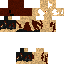
A male human skin with dark skin, wearing brown long hair dressed in a blue hoodie and black pants, featuring a closed mouth.